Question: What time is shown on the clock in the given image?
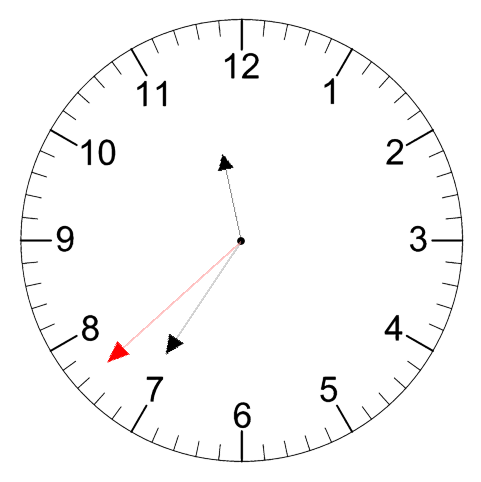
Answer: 11:35:38